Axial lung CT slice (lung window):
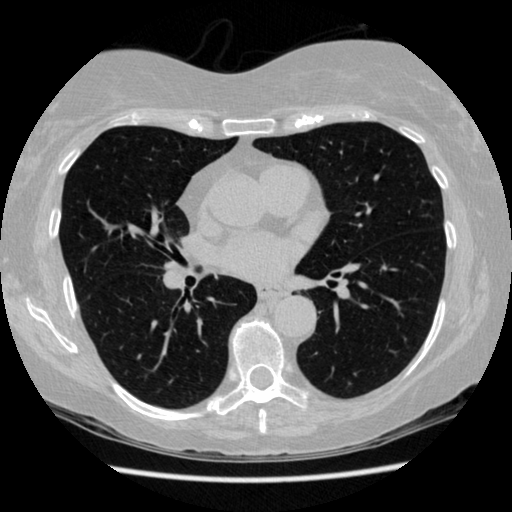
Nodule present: no